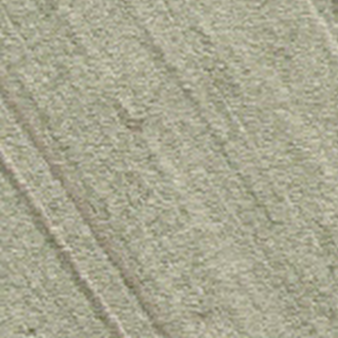
Label: other